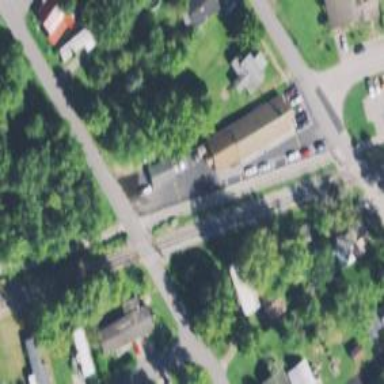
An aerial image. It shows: Railway level crossing.